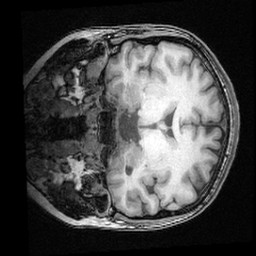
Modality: T1w
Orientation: coronal
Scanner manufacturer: ge
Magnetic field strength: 3 T
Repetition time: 0.008572 s
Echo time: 0.003384 s